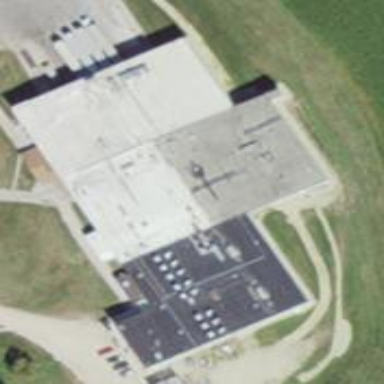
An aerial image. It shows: Industrial building.